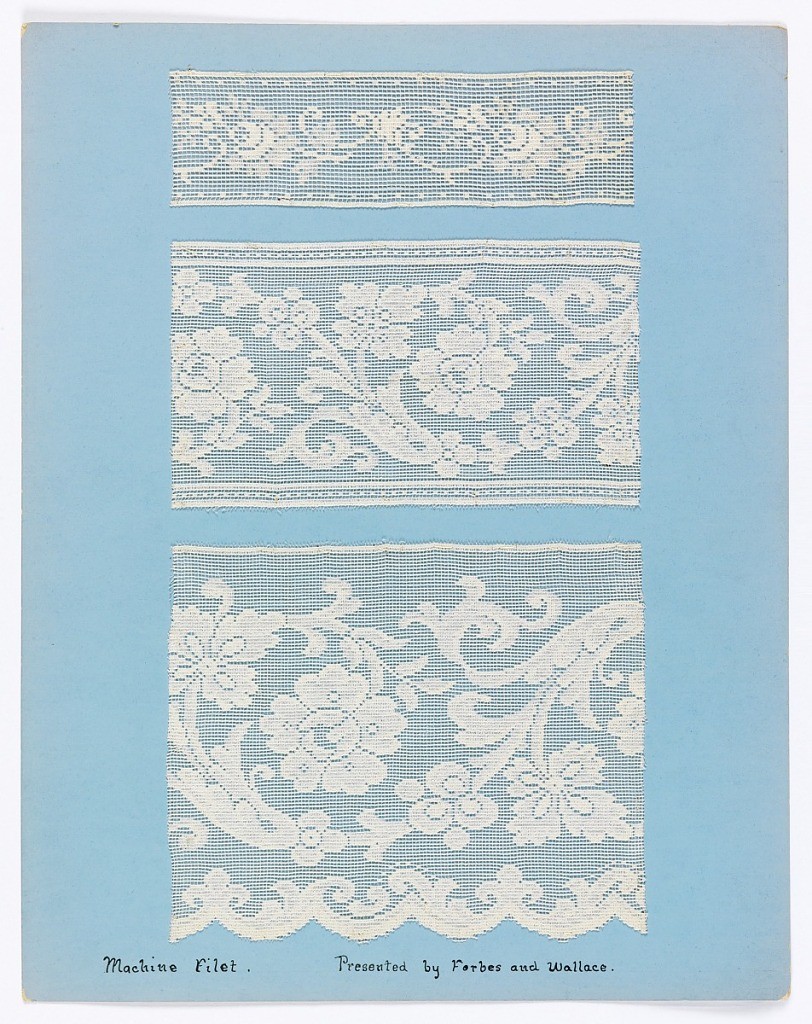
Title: Machine-made openwork samples
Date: ca. 1910
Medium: cardboard, linen, silk, metallic Technique: linen embroidery with ground cloth dissolved Examples of embroidery on net produced by the Schiffli machine Metallic embroidery on net Machine-made openwork in imitation of hand-embroidered net Mostly floral and a few geometric patterns, some designs described as "Spanish" Imitation hand-made filet Machine filet Imitation filet crochet Ploven (burnt-out lace) Fancy curtain lace made on the Levers machines Real filet (handmade) next to Machine-made filet Spotted curtain nets, made chiefly at Nottingham, England and Caudry, France.
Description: Samples of machine-made openwork and several examples of hand made lace mounted on boards. They imitate hand-embroidered net, crochet, or needlepoint.  All are floral patterns plus a few of early 1920's geometric style.
"Embroidered net" produced by the Schiffli Machine.